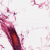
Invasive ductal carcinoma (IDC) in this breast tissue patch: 0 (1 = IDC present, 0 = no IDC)